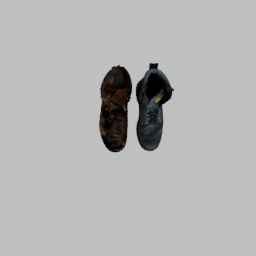
Label: people